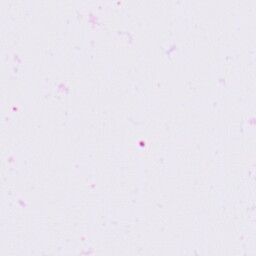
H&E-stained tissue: Lung